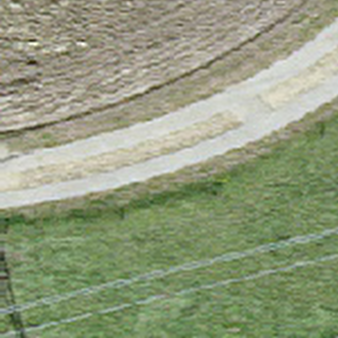
Label: other